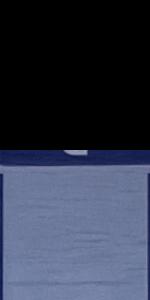
Label: Empty